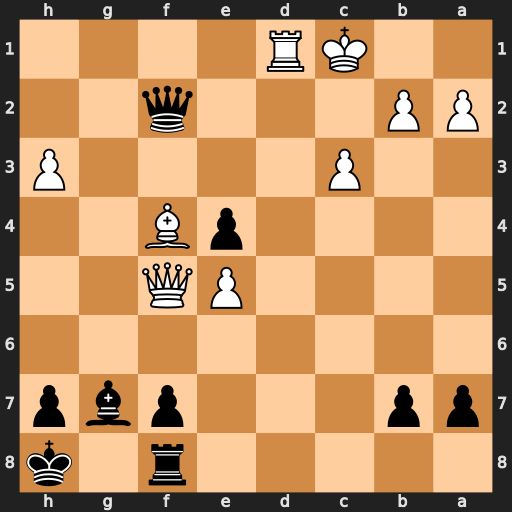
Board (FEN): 5r1k/pp3pbp/8/4PQ2/4pB2/2P4P/PP3q2/2KR4
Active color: b
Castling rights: -
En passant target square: -
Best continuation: e3 Qe4 e2